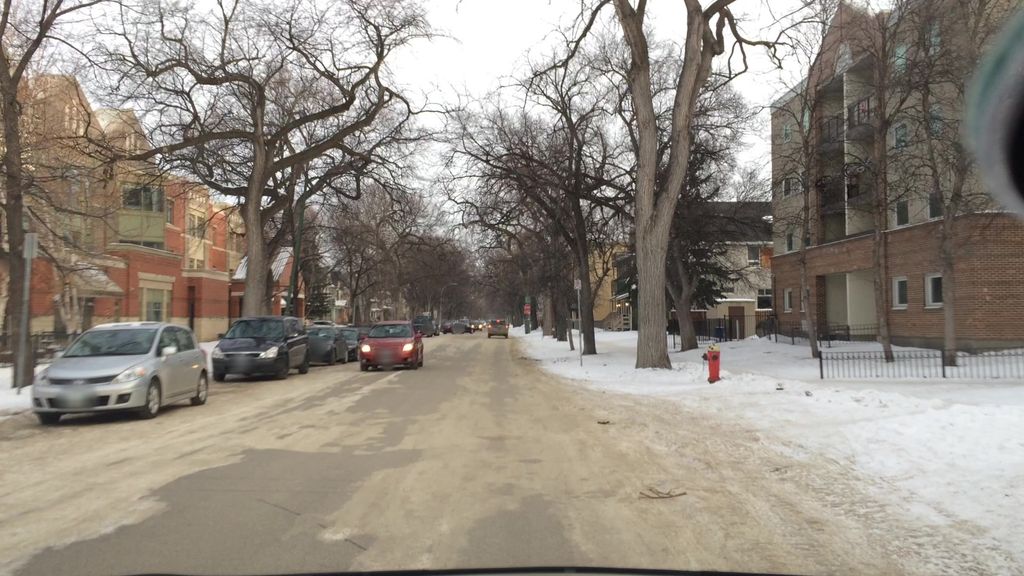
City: winnipeg